Question: I want to draw a line between two rectangles dynamically using mouseClick on QGraphicsScene. The line cant be slant. Each line segment of the line has to perpendicular to each other like the Elbow connector in PowerPoint.
The line should re-align itself automatically while drawing the line if the mouse goes in a slant direction.
Incase of QGraphicsLineItem drawing on scene, it can just be 1 straight line. I managed to do this but was unable to split to into 2 or more line segments. So how do I implement this?

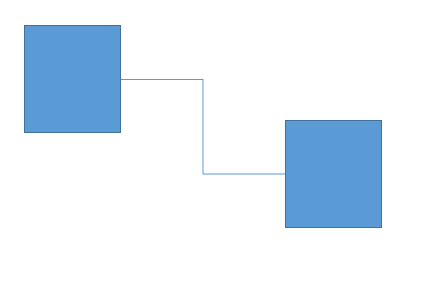
Answer: You should roll out your own 'QGraphicsItem' with a custom paint function.
It should be rather straightforward, the item will be a rectangle from the connection point of object A to the connection point of object B.
<URL>
Inside this rectangle you draw 3 lines, one from its top left to top center, one from top center to bottom center, and another one from bottom center to bottom right.